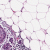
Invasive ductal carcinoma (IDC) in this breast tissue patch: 0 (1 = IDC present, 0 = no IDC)